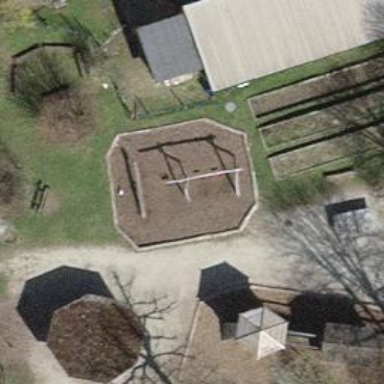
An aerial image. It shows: Playground with swings.